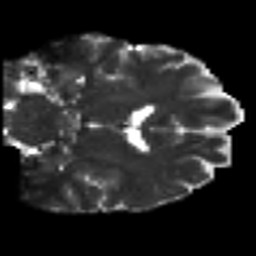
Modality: T2w
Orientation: coronal
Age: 50
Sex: female
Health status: ill
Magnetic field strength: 3 T
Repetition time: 8.4 s
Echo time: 0.0926 s